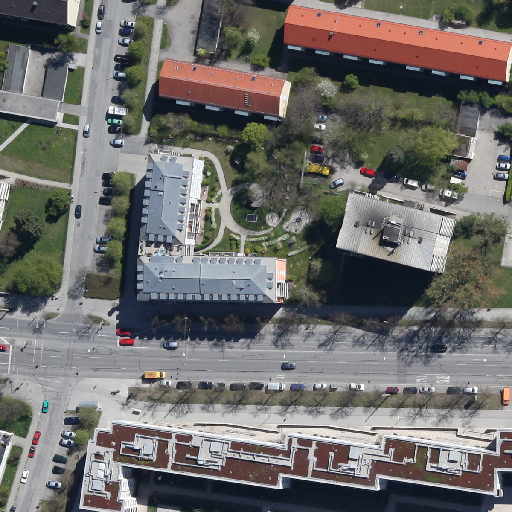
Referring expression: car driving on the road